Question: I would like to write 80 (standard conole width) characters in one line without the cursor go to next line. It is only problem when I want to print 80 characters in the line of console. It cases scrolling that I dont want.
Take a look:

I dont want the newline. any way to do this? :/
Im on Windows, DEV-C++, using WinApi for colors and moving the cursor (the window resize too).
Thanx for any answers.
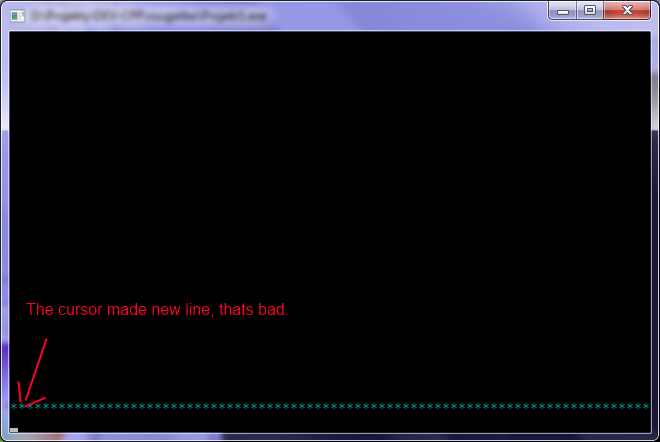
Answer: Instead of using standard output functions use the Windows Console API to set the cursor position and draw characters. Specifically, take a look at 'WriteConsoleOutput'.
<URL>